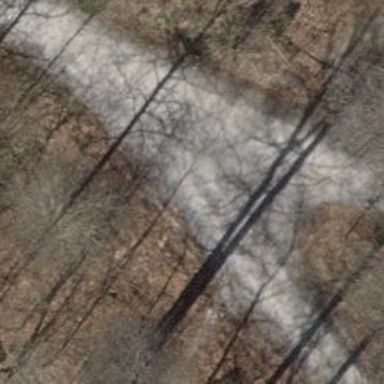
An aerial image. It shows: Track with fine gravel surface of grade2.